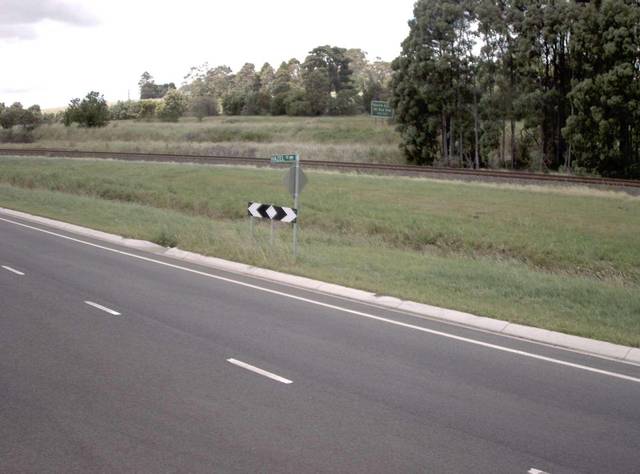
Region: Australia
Coordinates: -38.168, 145.952